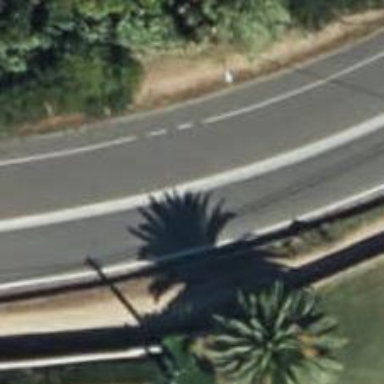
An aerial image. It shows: Secondary road with asphalt surface.